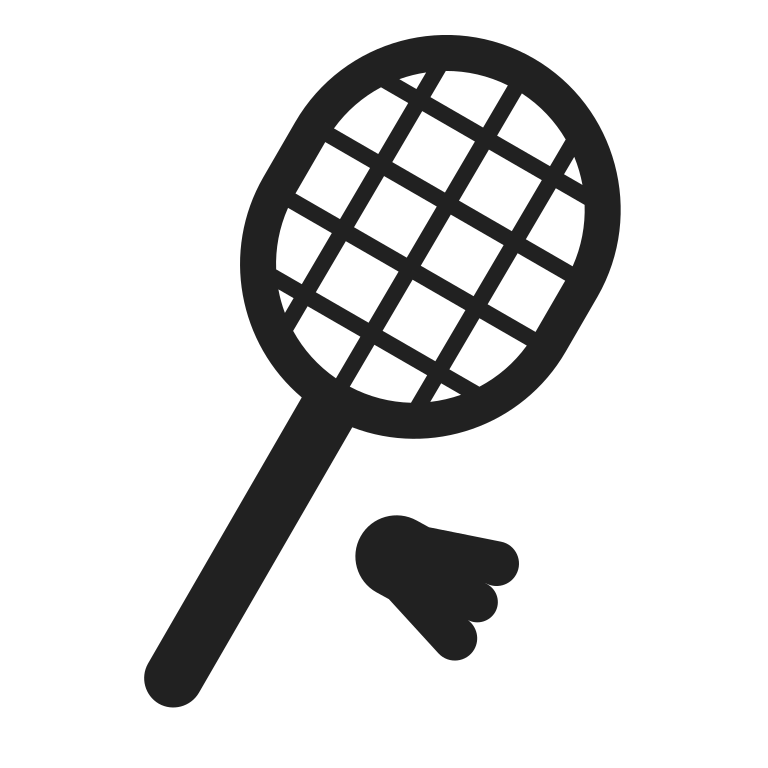
badminton high contrast